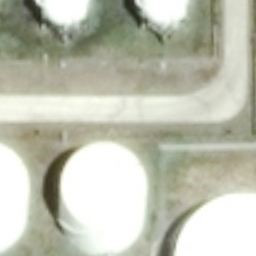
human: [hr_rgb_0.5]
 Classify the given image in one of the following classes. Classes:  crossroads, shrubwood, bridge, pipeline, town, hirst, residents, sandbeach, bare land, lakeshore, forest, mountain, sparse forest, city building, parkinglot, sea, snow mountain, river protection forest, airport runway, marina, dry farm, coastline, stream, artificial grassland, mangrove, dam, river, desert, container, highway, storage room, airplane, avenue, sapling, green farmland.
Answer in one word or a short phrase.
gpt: storage room